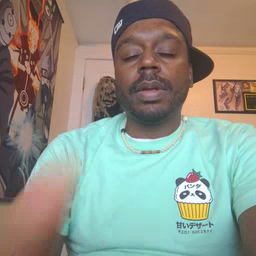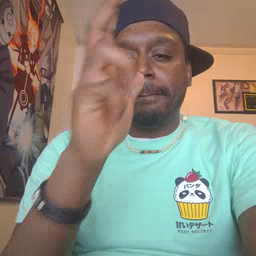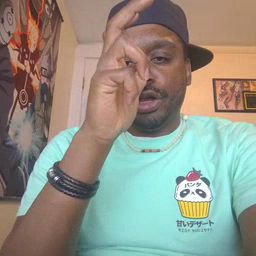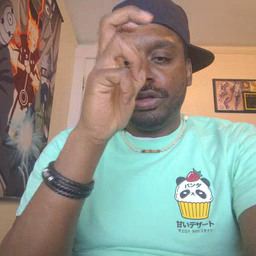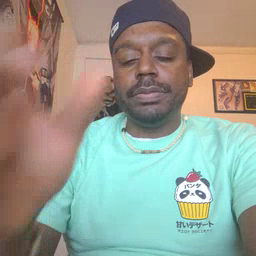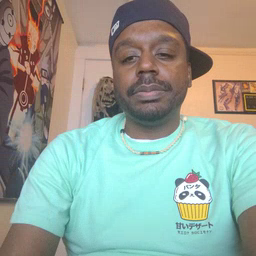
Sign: bug